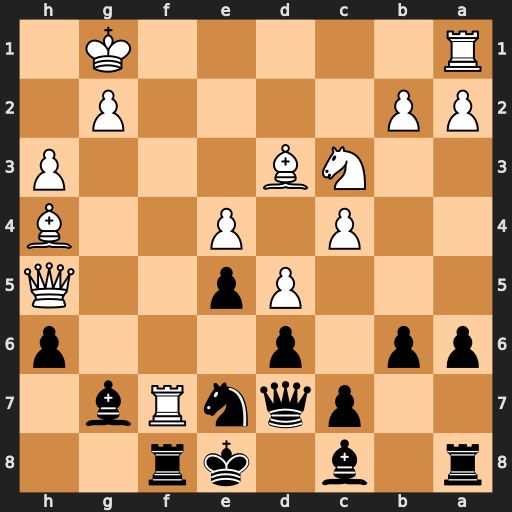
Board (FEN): r1b1kr2/2pqnRb1/pp1p3p/3Pp2Q/2P1P2B/2NB3P/PP4P1/R5K1
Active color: b
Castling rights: q
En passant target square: -
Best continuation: Rxf7 Rf1 Ng8